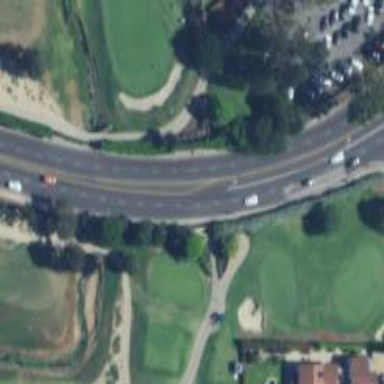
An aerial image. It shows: Path designated for golf carts.